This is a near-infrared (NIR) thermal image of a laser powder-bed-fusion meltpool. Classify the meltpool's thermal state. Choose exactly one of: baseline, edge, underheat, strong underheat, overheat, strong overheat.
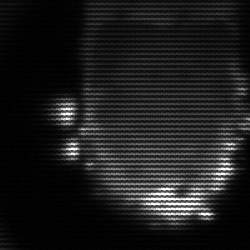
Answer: baseline